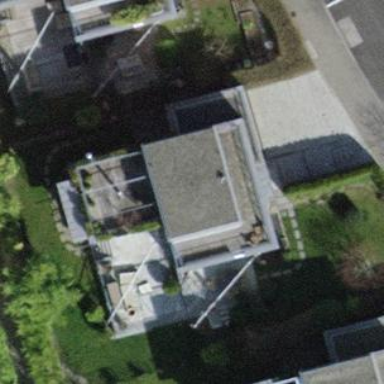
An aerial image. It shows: Building part with flat roof.